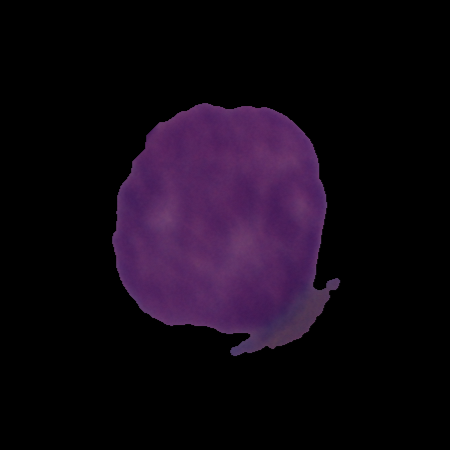
Label: cancer